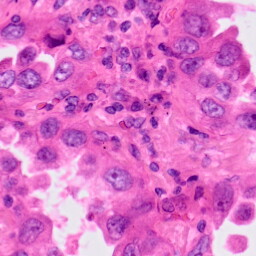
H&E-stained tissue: Lung